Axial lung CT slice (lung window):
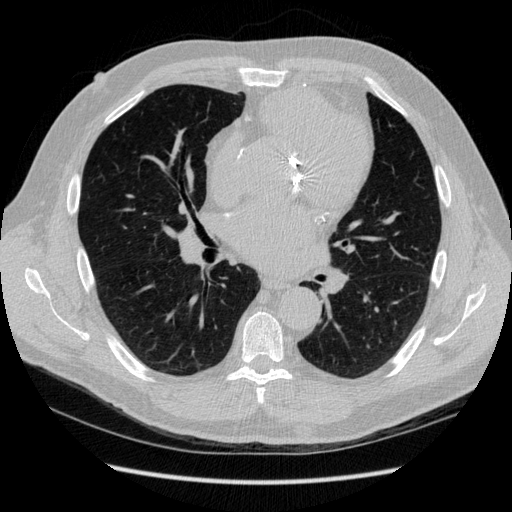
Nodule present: no